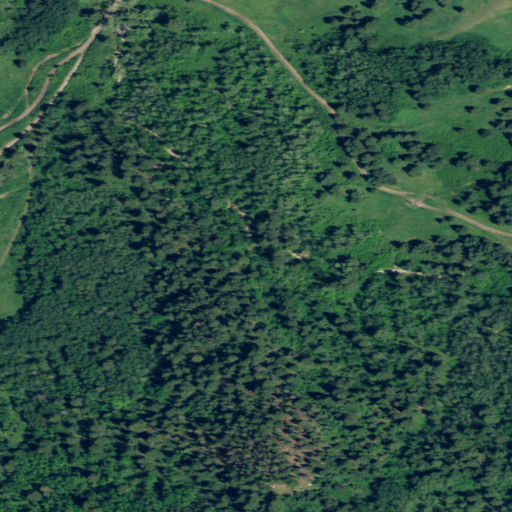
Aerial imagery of valley in Montana named Porphyry Gulch containing evergreen forest, deciduous forest, shrub, mixed forest, woody wetlands, and herbaceous wetlands